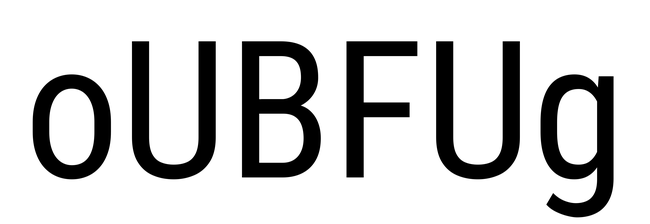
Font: Roboto_Condensed_Regular